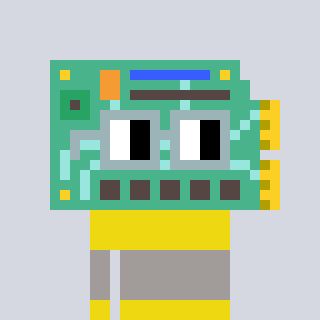
a pixel art character with square dark gray glasses, a chipboard-shaped head and a yellow-colored body on a cool background